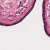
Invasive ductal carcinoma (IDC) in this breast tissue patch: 0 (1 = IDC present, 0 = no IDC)